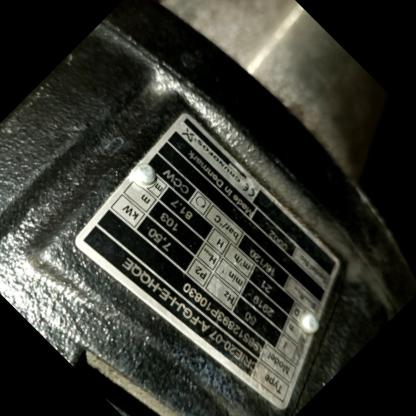
Klasa: tabliczka-znamionowa